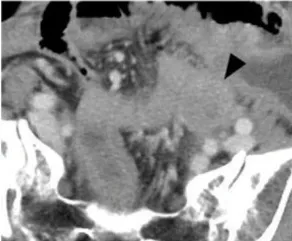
At contrast-enhanced CT (B, C), the solid portions enhanced less intensely compared with the adjacent renal cortex and enhanced more intensely compared with the adjacent renal medulla. The interior portion of the mass was poorly contrasted, and necrosis was suspected. A capsule-like structure was observed at the tumour margins (arrow). There was lymphadenopathy approximately 25 x 25 mm in the left common iliac area (arrowhead), and metastasis is suspected.
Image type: radiology (ct)